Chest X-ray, PA view. Patient: 35 years old, sex F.
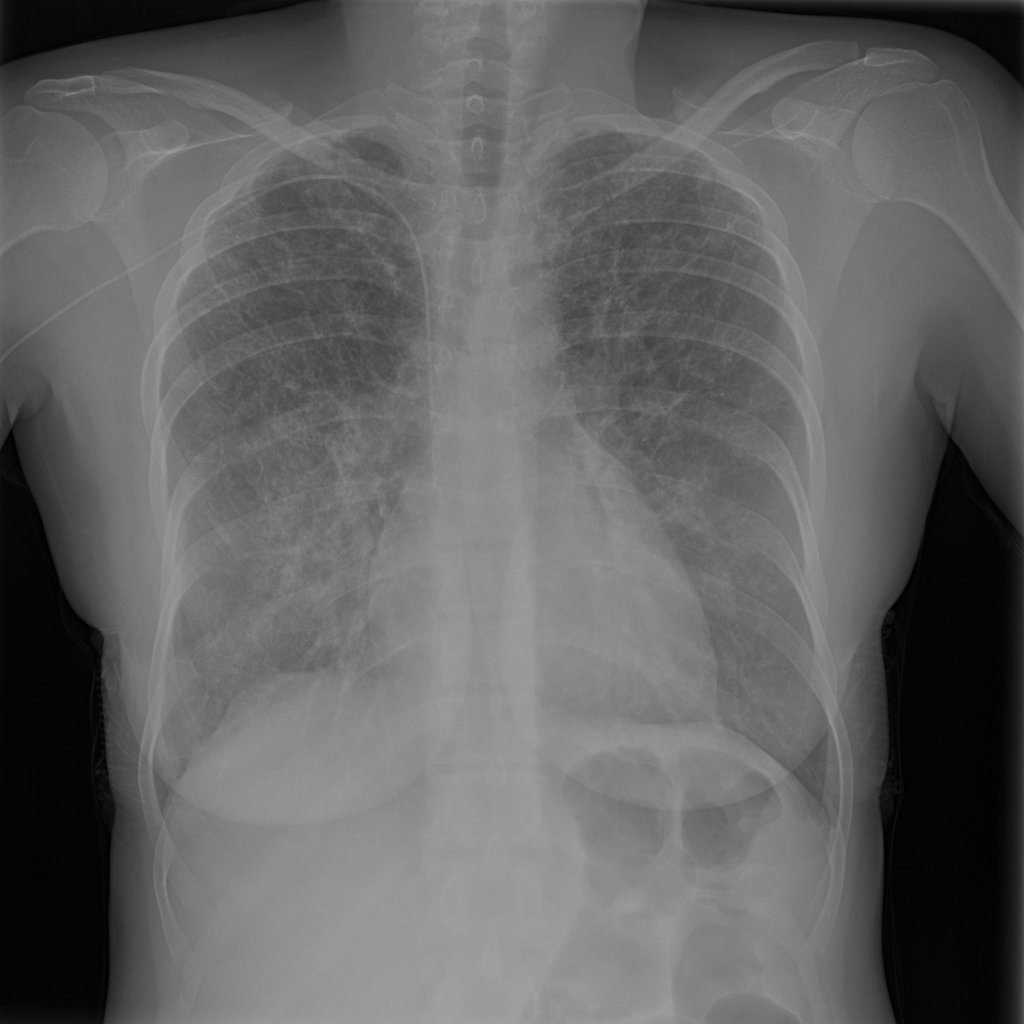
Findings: No Finding